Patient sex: M
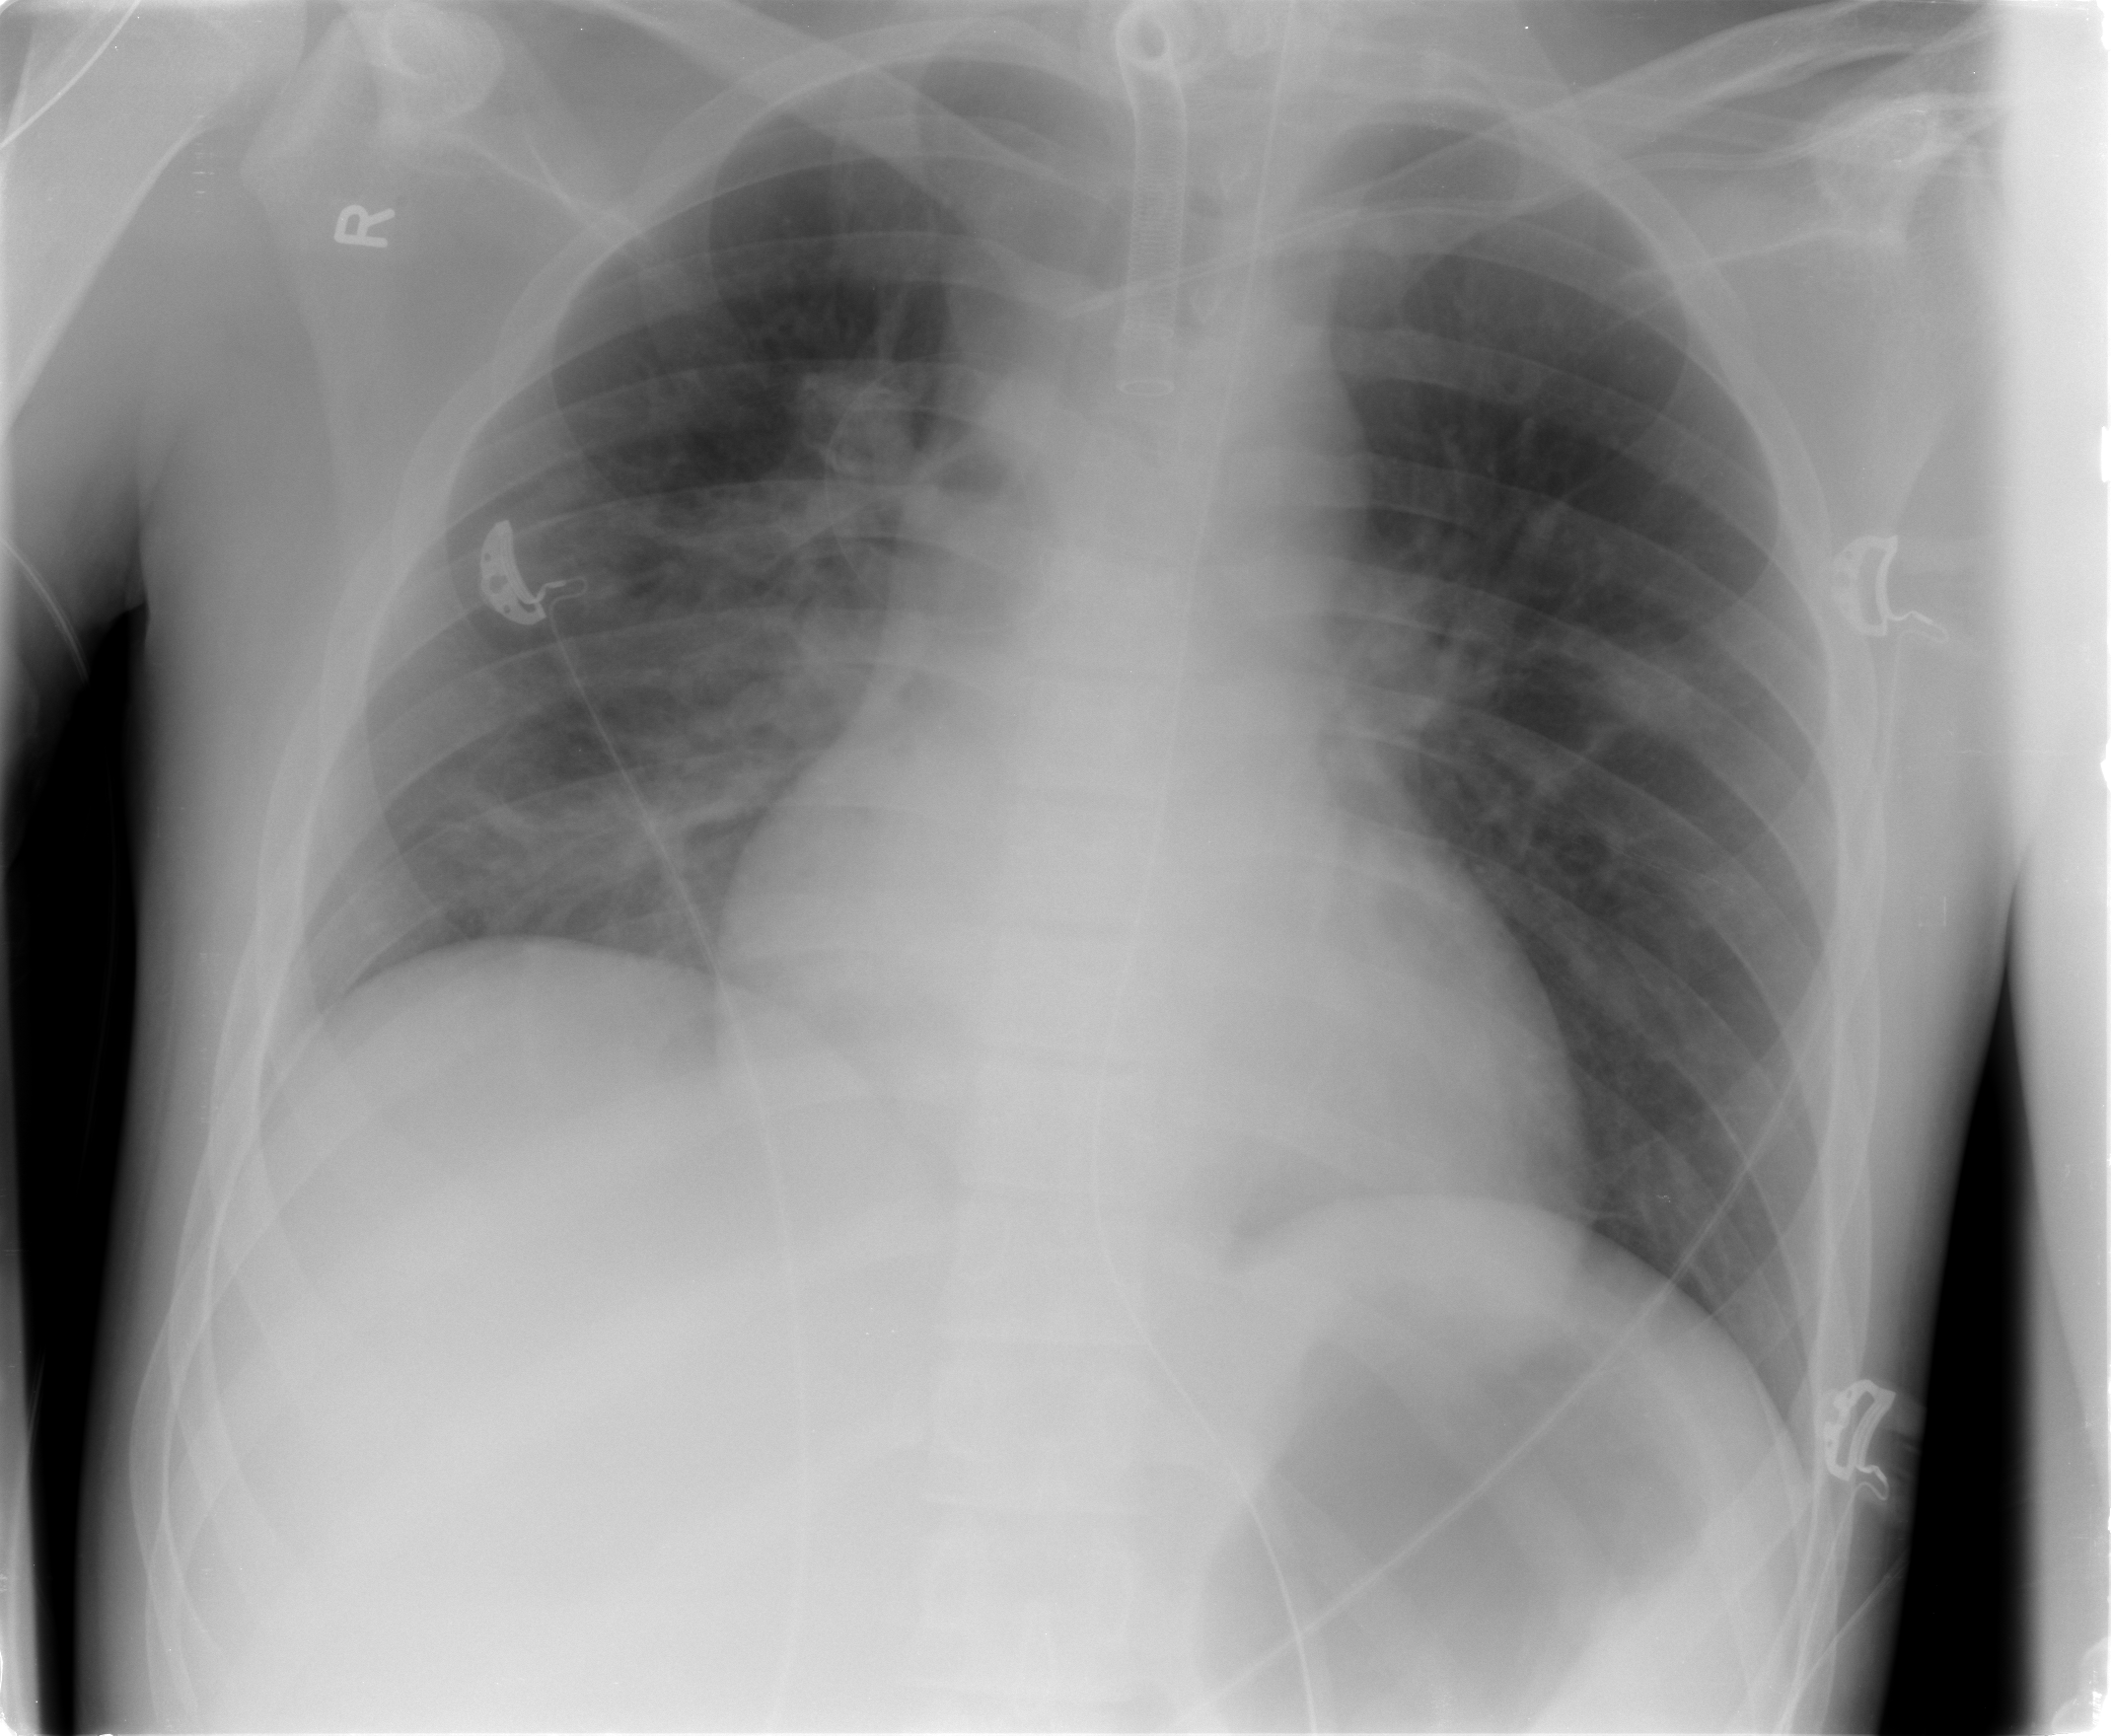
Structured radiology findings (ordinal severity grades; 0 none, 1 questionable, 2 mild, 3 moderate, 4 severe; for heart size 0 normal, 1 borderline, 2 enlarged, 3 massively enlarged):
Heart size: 1
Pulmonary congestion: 0
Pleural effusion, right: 1
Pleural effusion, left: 0
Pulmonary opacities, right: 3
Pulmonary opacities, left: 1
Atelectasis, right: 2
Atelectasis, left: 0